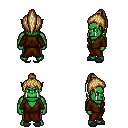
a pixel art fantasy rpg character, male body template, orc, green skin, brown robe, magenta pants, blonde long topknot hairstyle, gray slippers, four views (front, back, left, right), 2x2 character sprite sheet, small pixel art, hard edges, no anti-aliasing